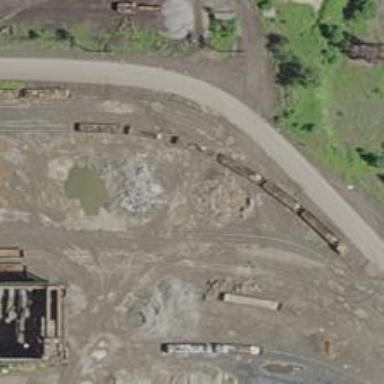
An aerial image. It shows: Rail spur service.